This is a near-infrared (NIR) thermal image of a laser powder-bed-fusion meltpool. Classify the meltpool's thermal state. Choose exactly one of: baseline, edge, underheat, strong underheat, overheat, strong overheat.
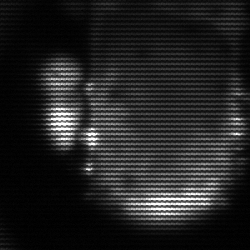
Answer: baseline